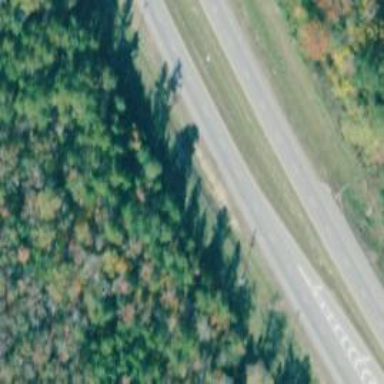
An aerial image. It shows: Asphalt road classified as trunk highway.